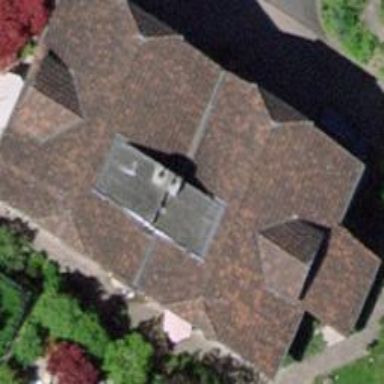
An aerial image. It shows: Terrace building.